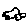
Label: car